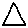
Label: triangle